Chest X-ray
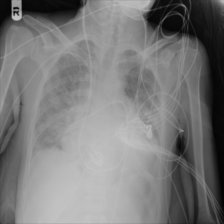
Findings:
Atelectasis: negative
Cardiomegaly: negative
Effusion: negative
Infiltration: positive
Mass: negative
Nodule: negative
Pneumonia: negative
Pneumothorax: negative
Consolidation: negative
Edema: negative
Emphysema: negative
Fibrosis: negative
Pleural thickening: negative
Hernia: negative